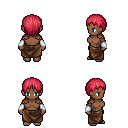
a pixel art fantasy rpg character, female body template, human, dark skin, leather shoulder armor, robe skirt, ruby red plain hairstyle, white cloth bracers, four views (front, back, left, right), 2x2 character sprite sheet, small pixel art, hard edges, no anti-aliasing